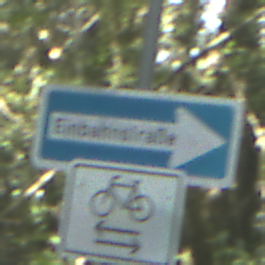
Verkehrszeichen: EinbahnstrasseRechtsweisend
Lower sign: RichtungsangabeDurchPfeile9
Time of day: Midday
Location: Outdoor (Nature)
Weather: Clear
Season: NotSpecified
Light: Natural